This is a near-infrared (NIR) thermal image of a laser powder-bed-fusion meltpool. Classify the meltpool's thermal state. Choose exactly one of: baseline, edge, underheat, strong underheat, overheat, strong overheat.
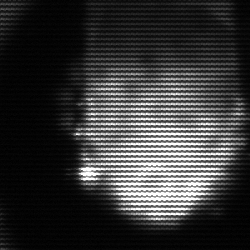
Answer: edge